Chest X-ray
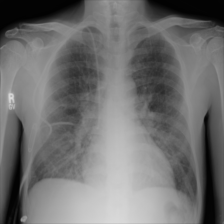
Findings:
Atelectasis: negative
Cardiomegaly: negative
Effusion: negative
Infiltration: negative
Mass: negative
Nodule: negative
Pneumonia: negative
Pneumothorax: negative
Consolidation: negative
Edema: negative
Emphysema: negative
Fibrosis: negative
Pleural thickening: positive
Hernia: negative